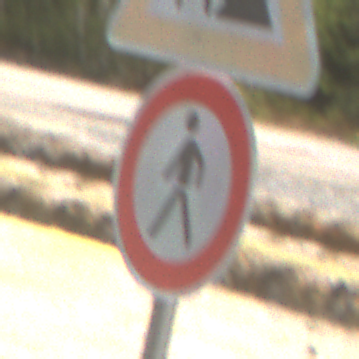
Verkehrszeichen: VerbotFussgaenger
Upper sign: Arbeitsstelle
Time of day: Midday
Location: Outdoor (Nature)
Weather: Clear
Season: Summer
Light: Natural